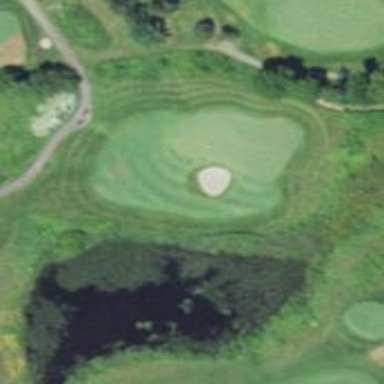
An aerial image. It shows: View of golf hole.